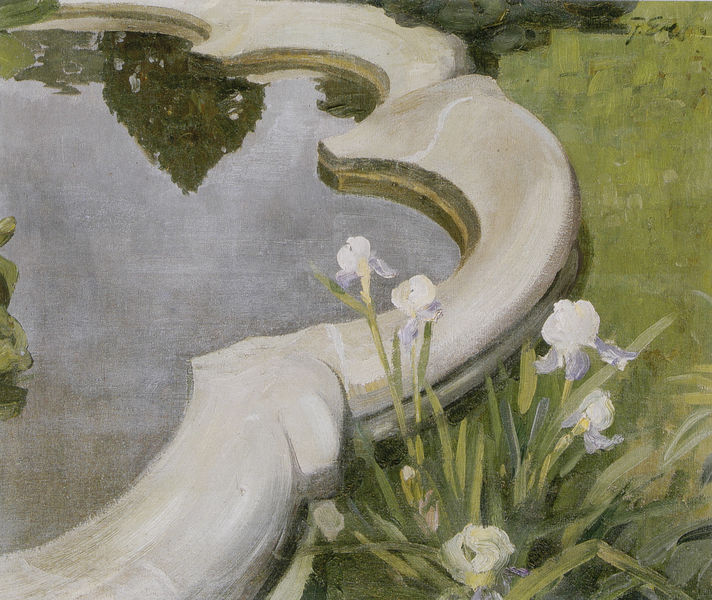
Titel: Schwertlilien am Teich
Künstler: Fritz Erler
Standort: München
Institution: Privatbesitz
Schlagwörter: baum, blau, blätter, dunkel, gemälde, himmel, schatten, wasser, weiß, bäume, gelb, grün, impressionismus, ocker, teich, ausschnitt, blume, blumen, braun, geschwungen, grau, hell, licht, marmor, schwarz, symbol, blüte, blüten, gras, park, rasen, rose, wiese, beige, flächig, malerei, symbolismus, stein, bild, signatur, spiegel, öl, feld, gräser, natur, spiegelung, pastos, pflanze, pflanzen, wald, brunnen, kreis, rund, umrandung, garten, springbrunnen, schwung, sommer, bogen, perspektive, spiegelbild, fläche, hellgrün, lila, violett, idylle, rand, matt, duktus, jugendstil, draussen, detail, monet, widerschein, manet, tiefe, still, frühling, reflexion, bögen, oberfläche, wasseroberfläche, form, becken, stengel, lilie, iris, schwertlilie, malerisch, veilchen, spiegelungen, seerose, narzisse, lilien, gelbgrün, grüngelb, abgerundet, bassign, brunnenfassung, brunnenrand, einfassung, erler, erte, geschmirgelt, narzissmus, riß, rosew, rundform, stumpf, tempera, wasserbecken, wess, widerspiegeln, rundungen, fische, spieglung, lile, wsser, r, ur, wasser brunnen, märzenbecher